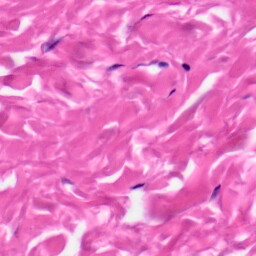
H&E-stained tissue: Skin